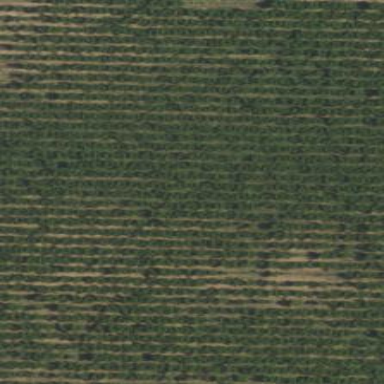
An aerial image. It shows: Orchard filled with peach trees.